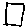
Label: square